Aerial crown-view tile of a tropical tree (Barro Colorado Island, Panama), acquired 20250512:
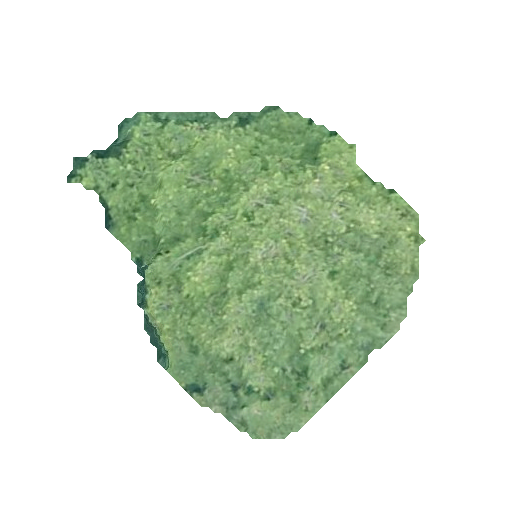
Species: Virola surinamensis
GBIF accepted scientific name: Virola surinamensis
Crown area: 110.818 m²